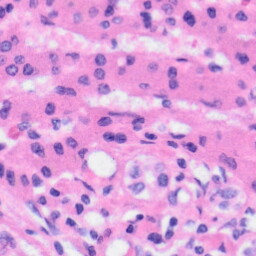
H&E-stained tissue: Liver